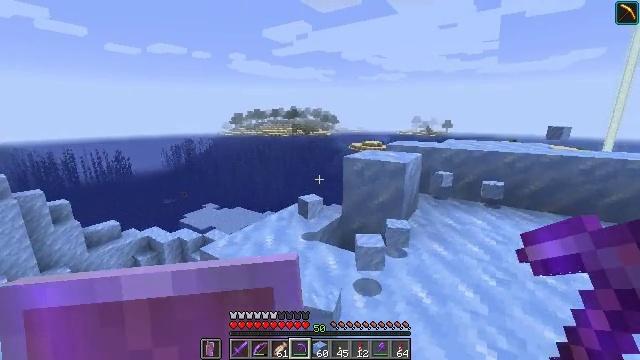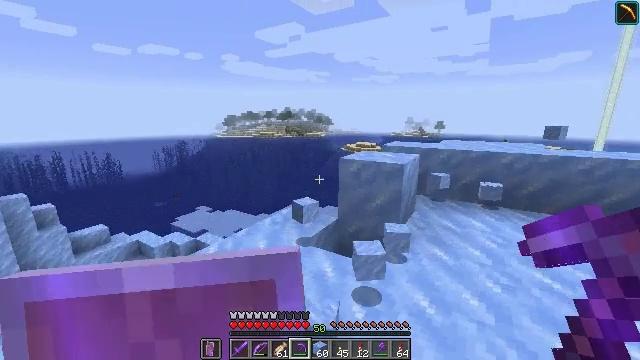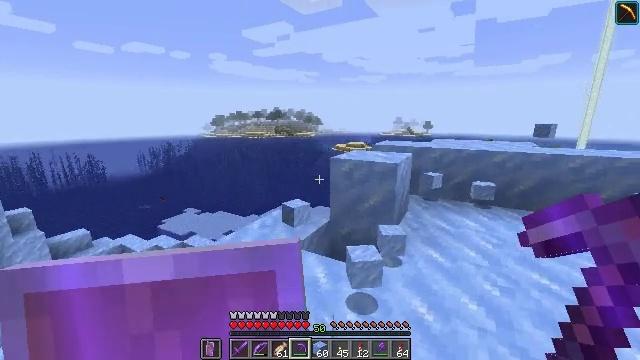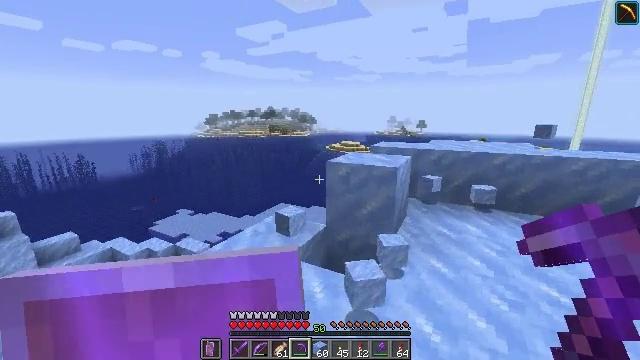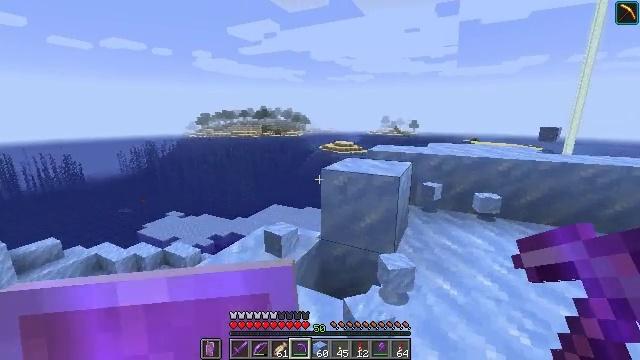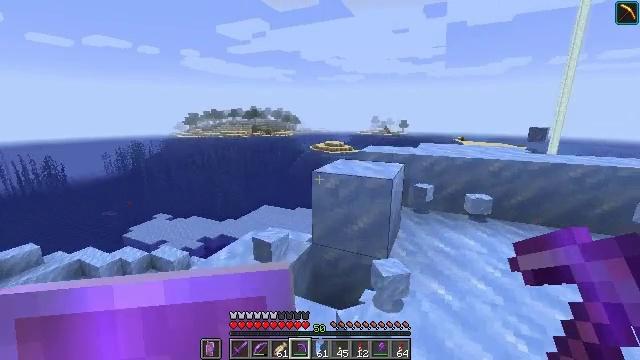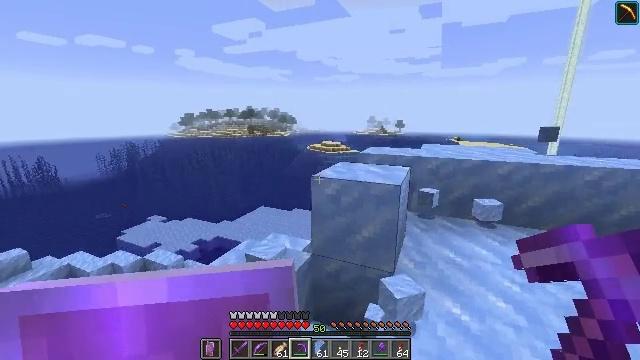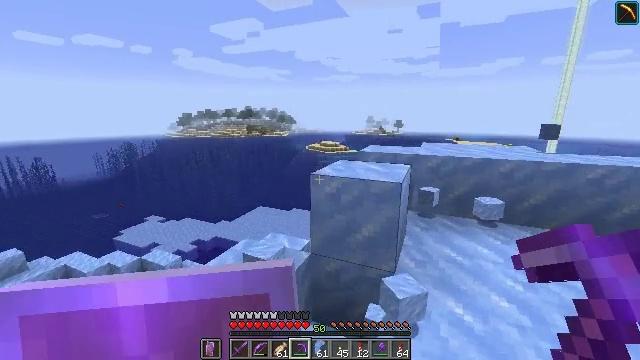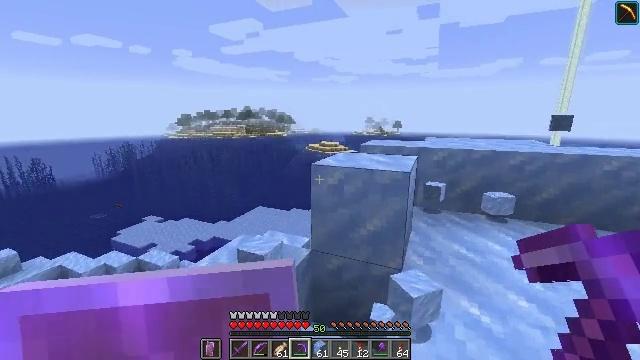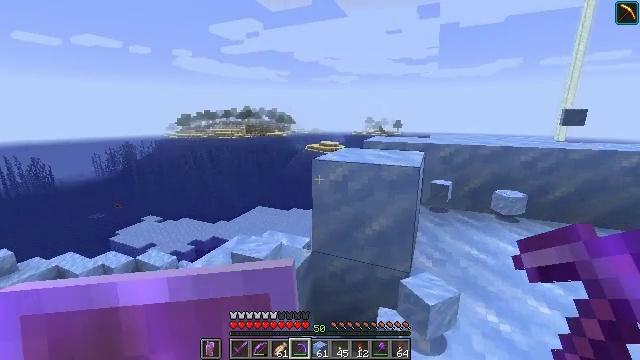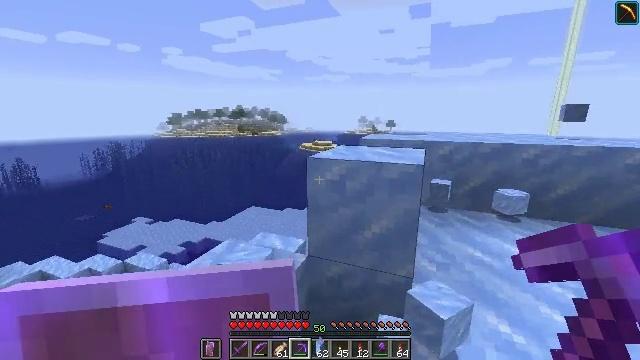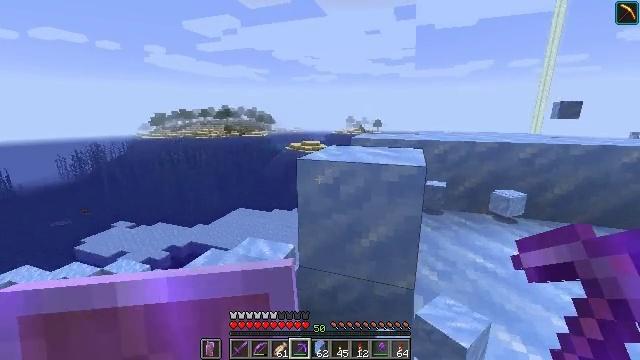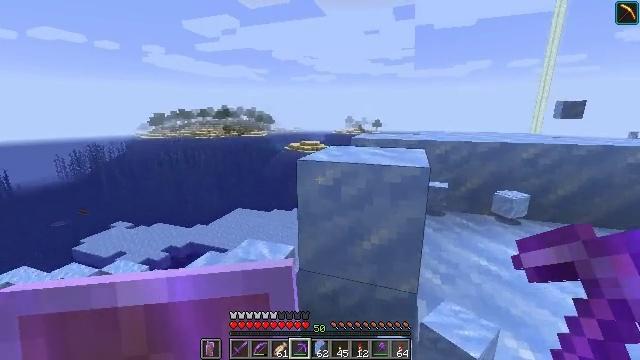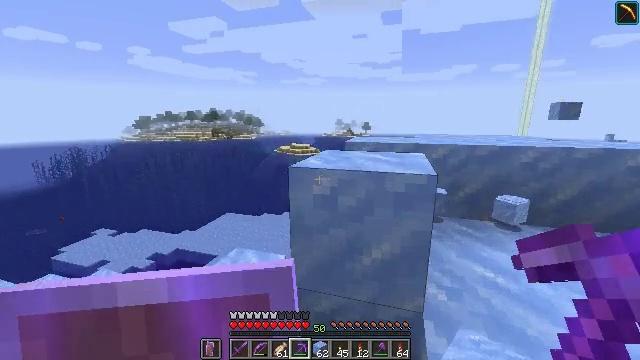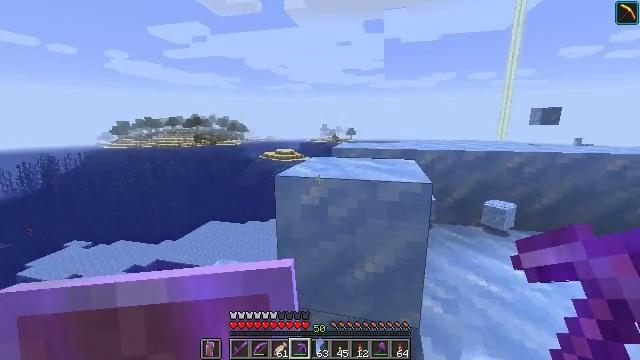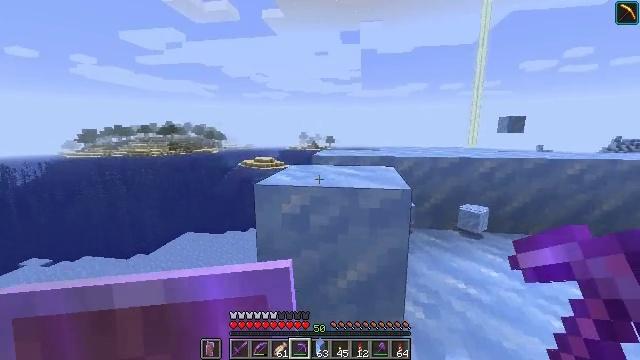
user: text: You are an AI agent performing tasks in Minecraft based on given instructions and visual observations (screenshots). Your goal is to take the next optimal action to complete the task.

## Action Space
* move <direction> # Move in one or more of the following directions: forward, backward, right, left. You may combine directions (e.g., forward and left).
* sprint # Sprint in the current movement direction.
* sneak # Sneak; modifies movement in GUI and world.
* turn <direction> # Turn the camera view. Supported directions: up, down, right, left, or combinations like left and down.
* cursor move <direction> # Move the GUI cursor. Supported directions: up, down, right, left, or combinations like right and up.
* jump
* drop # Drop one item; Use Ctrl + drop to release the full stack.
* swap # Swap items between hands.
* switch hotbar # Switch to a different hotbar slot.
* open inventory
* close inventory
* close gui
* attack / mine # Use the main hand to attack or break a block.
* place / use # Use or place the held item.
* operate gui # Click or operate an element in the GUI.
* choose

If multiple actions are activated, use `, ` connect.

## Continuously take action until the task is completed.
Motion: motion action
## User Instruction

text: Collect packed ice using a pickaxe.
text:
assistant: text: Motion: move forward, turn right
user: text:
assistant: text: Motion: move forward, turn right
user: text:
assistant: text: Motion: move forward, turn right
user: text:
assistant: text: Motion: move forward, turn right
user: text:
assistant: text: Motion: move forward, turn right
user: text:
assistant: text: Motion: move forward, sneak
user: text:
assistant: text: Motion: move forward, sneak
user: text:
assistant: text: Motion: move forward, sneak
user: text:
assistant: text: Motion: move forward, sneak
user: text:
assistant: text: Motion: move forward, sneak, turn right
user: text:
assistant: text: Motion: move forward, sneak, turn right
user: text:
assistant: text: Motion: move forward, sneak
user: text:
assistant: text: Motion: move forward, sneak, turn right
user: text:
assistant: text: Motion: move forward, sneak, turn right and up
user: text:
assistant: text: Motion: move forward, sneak, turn right and up
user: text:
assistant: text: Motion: move forward and move right, sneak, turn right, attack / mine
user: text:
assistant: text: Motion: move forward and move right, sneak, attack / mine
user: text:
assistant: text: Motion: move forward and move right, sneak, turn right, attack / mine
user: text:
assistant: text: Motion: move forward and move right, sneak, turn right, attack / mine
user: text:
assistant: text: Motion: move forward and move right, sneak, turn right, attack / mine
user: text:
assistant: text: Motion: move forward and move right, sneak, turn right, attack / mine
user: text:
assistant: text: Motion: move forward and move right, sneak, turn right, attack / mine
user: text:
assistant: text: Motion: move forward and move right, sneak, turn right, attack / mine
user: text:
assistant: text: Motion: move forward and move right, sneak, turn right, attack / mine
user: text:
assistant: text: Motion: move forward and move right, sneak, turn right, attack / mine
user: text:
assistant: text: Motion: move forward and move right, sneak, turn right, attack / mine
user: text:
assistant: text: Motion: move forward and move right, sneak, turn right, attack / mine
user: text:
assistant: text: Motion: move forward and move right, sneak, turn right, attack / mine
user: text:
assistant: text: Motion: move forward and move right, sneak, turn right, attack / mine
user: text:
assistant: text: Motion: move forward and move right, sneak, turn right, attack / mine